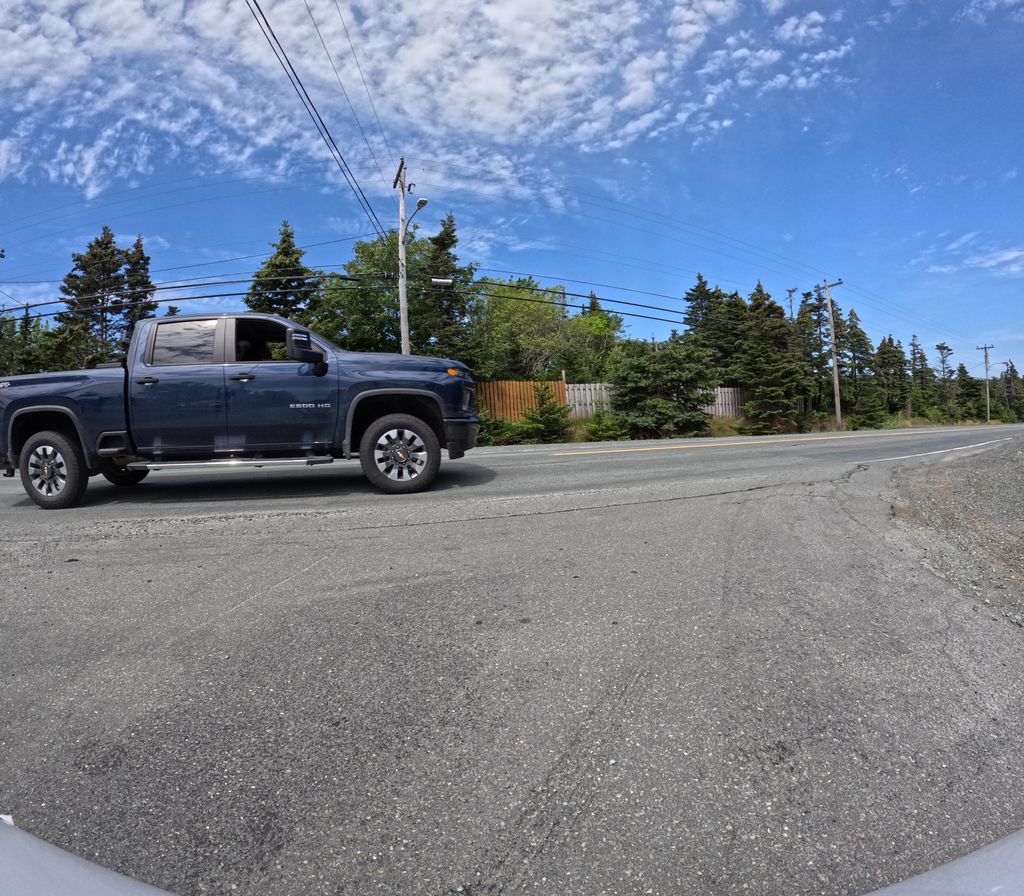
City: st_johns